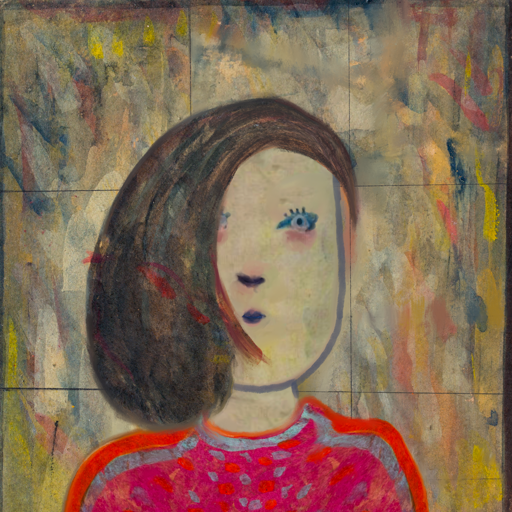
Background: GypsyMother, Head And Neck Front: Hill_Girl, Face Front: Hill_Girl, Bust: Sisters, Hair Front: Gypsy_Mother, Head Accessory: Blank, Second Necklace: Blank, Necklace: Blank, Baby: Blank